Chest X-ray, PA view. Patient: 56 years old, sex M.
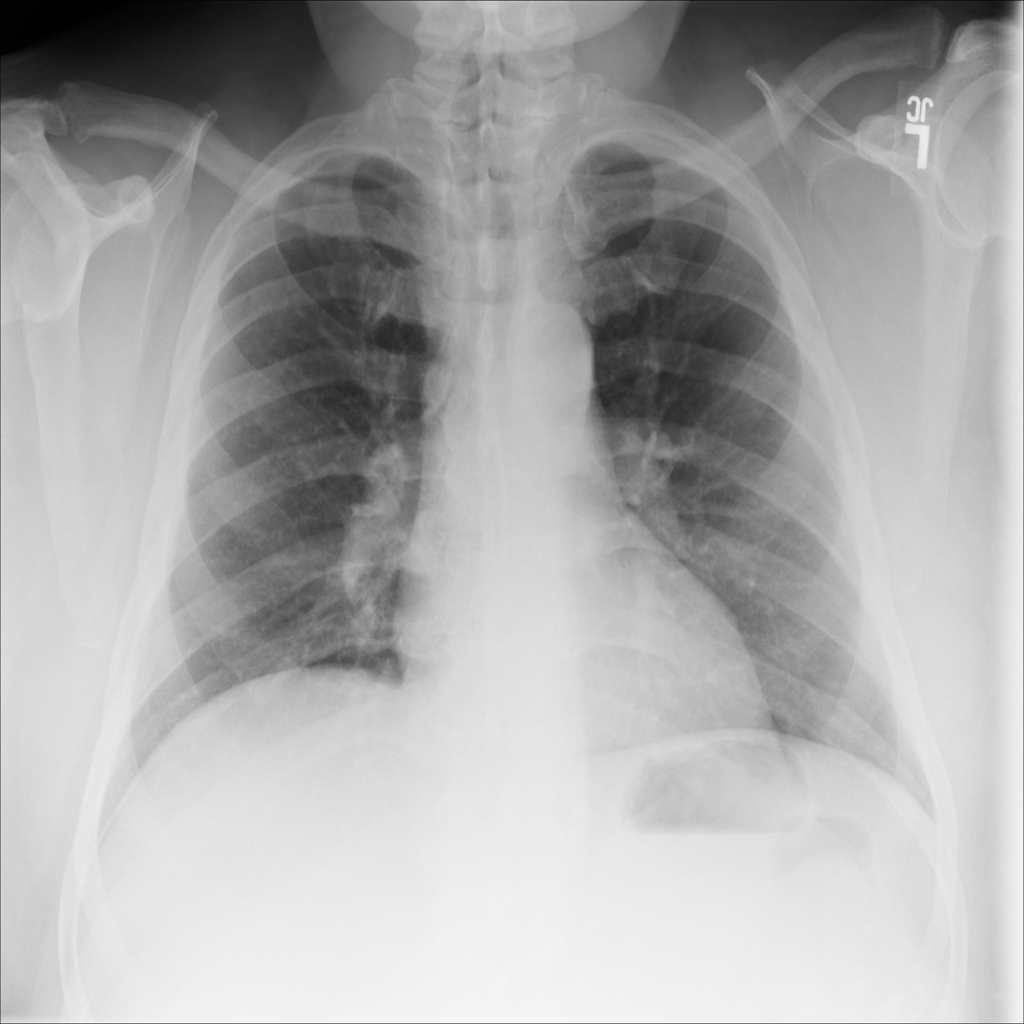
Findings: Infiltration